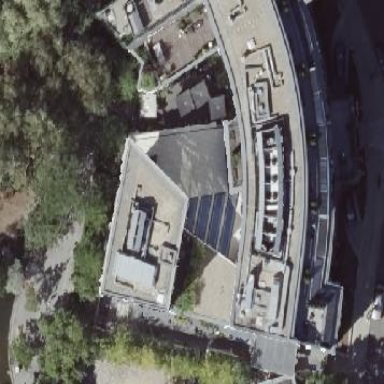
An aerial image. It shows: Building with flat roof.